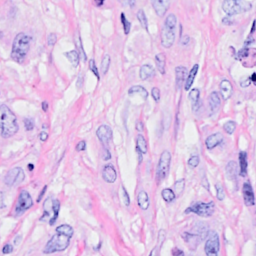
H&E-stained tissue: Breast